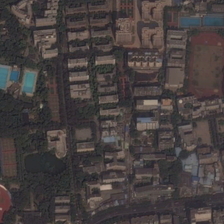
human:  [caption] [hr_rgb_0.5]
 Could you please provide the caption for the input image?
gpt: many buildings and some green trees are in a school .

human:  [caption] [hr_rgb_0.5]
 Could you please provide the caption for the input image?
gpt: many buildings and some green trees are in a school .

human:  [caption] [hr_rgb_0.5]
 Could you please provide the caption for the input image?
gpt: many buildings and some green trees are in a school .

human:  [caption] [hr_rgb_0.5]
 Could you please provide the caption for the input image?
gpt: many buildings and some green trees are in a school .

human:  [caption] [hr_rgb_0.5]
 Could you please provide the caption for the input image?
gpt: many buildings and some green trees are in a school .